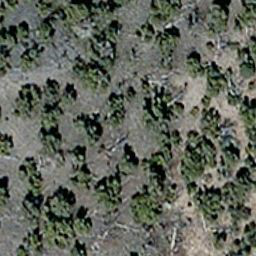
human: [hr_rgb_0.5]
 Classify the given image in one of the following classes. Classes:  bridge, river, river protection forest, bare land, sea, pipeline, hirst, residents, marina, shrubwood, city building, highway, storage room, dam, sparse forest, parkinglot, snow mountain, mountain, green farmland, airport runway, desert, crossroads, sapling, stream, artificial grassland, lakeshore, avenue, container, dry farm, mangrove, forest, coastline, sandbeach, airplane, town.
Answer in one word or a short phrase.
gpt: sparse forest